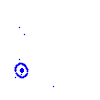
Particle: kaon